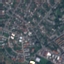
Label: Residential